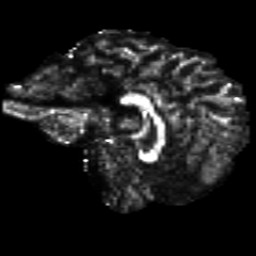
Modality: FA
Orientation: sagittal
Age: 31
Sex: male
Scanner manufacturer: siemens
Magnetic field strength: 3 T
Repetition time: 8.8 s
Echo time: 0.085 s